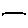
Label: line